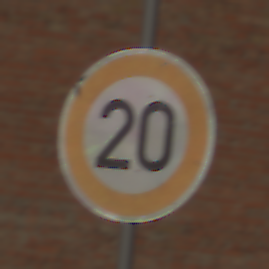
Verkehrszeichen: Geschwindigkeit20
Umgebung: Outdoor, Suburban
Tageszeit: MorningAfternoon
Wetter: PartlyCloudy
Licht: Natural
Jahreszeit: NotSpecified
Kontrast: HighContrast